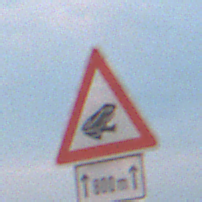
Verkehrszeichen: AmphibienwanderungLinks
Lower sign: LaengeEinerStrecke1
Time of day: SunriseSunset
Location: Outdoor (Nature)
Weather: PartlyCloudy
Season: NotSpecified
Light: Natural